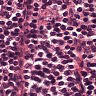
Metastatic tissue present: no